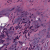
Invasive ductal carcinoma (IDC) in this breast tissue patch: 1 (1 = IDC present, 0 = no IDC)